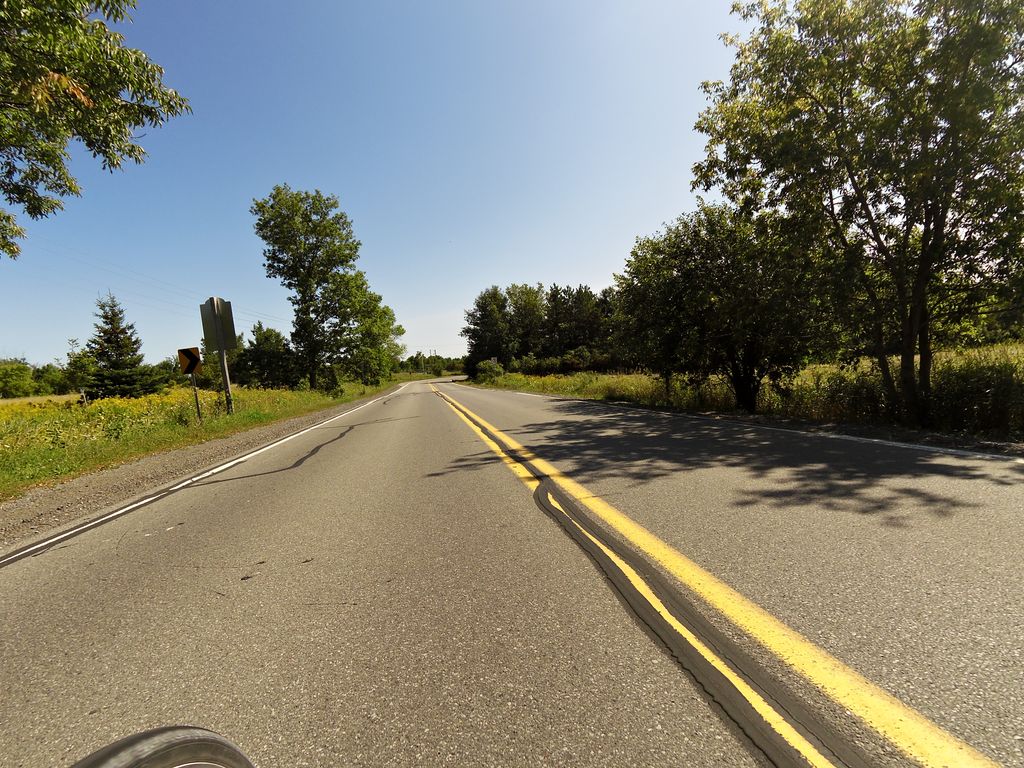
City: ottawa-gatineau